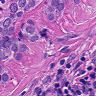
Metastatic tissue present: yes